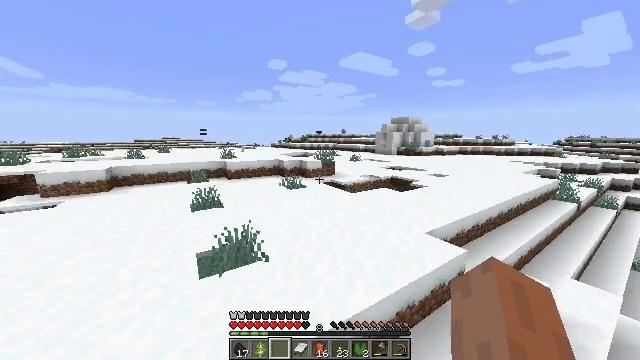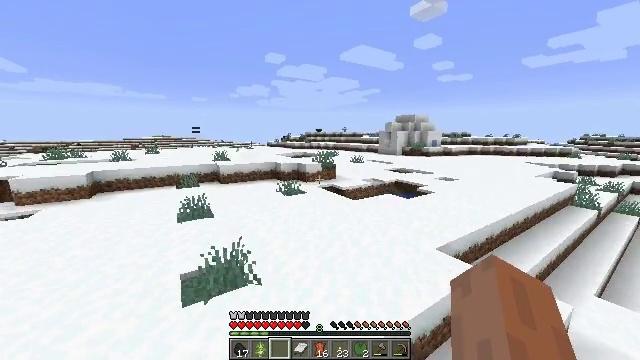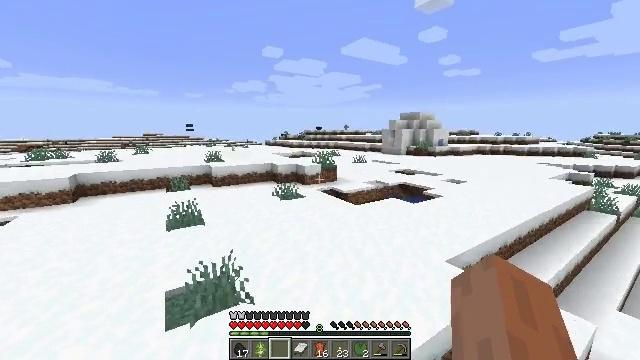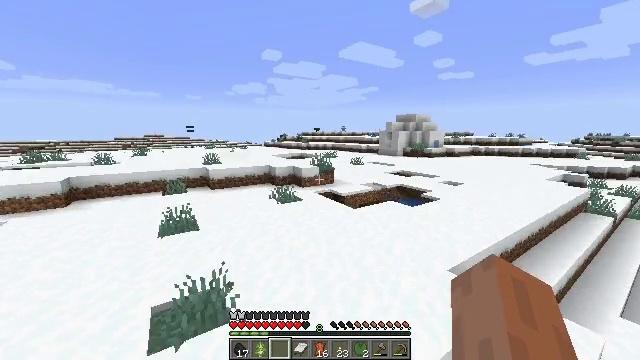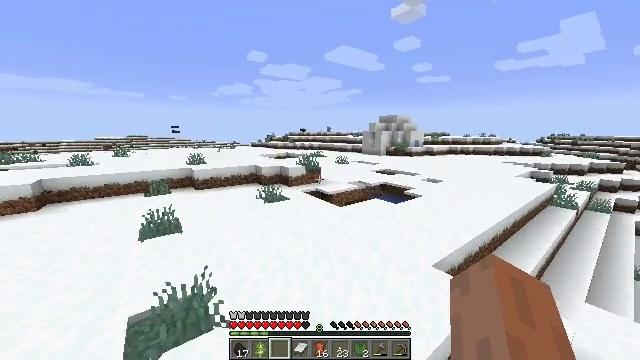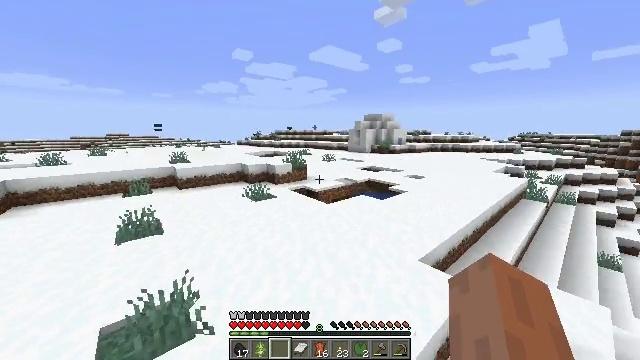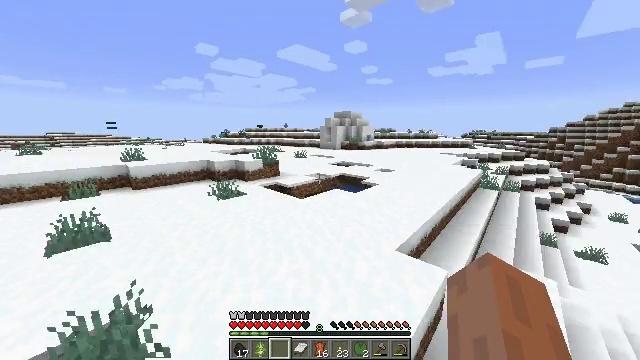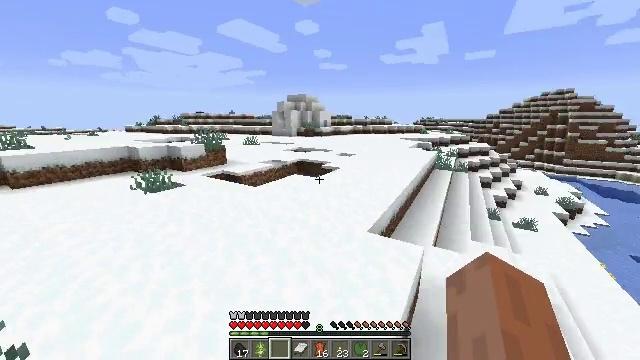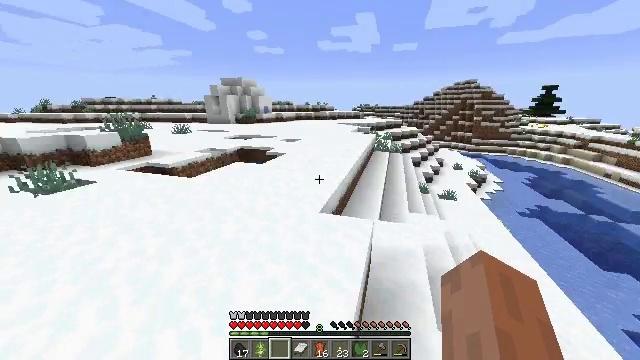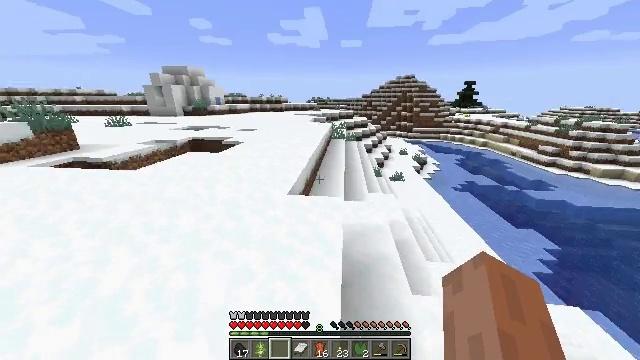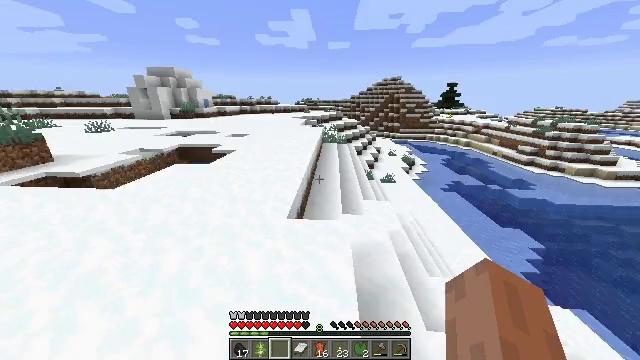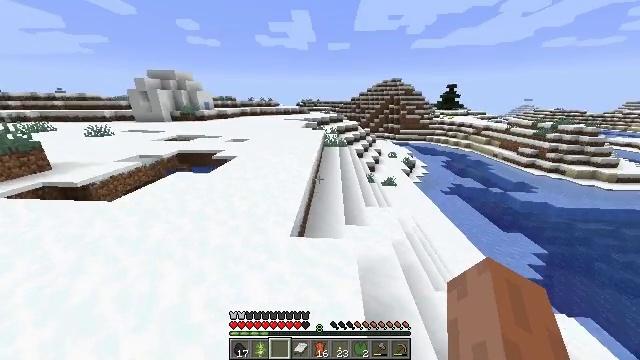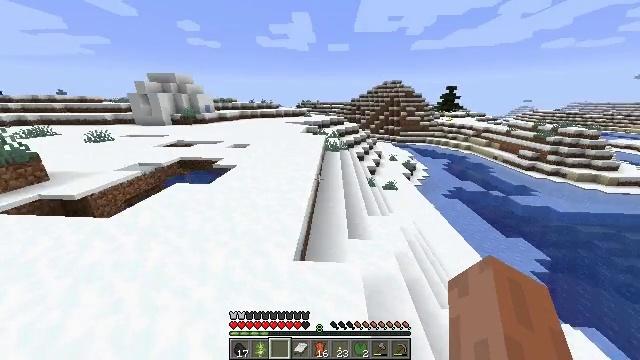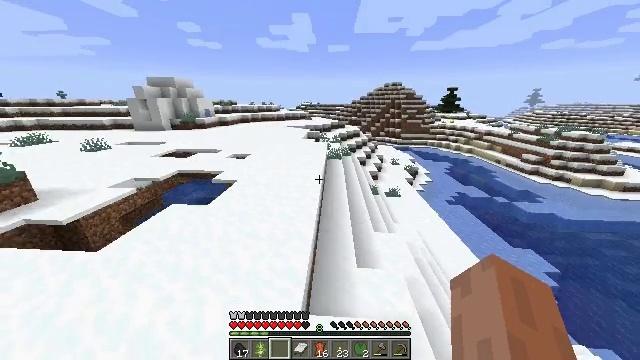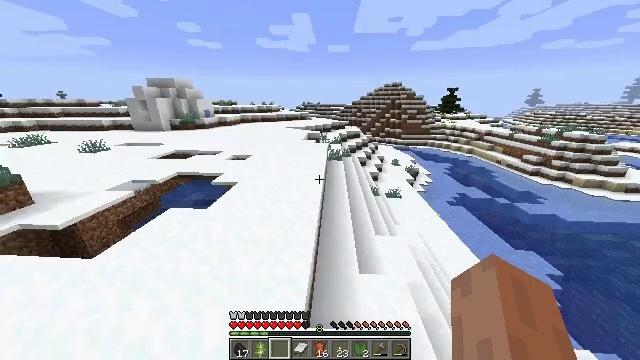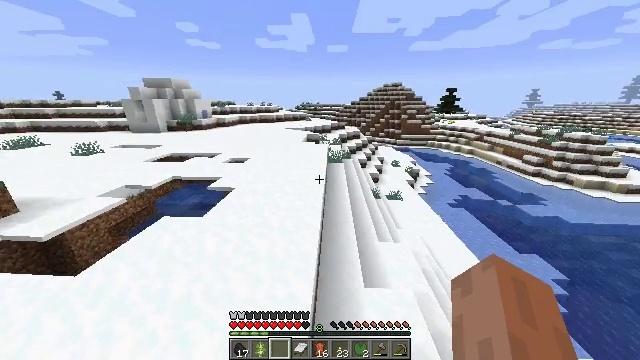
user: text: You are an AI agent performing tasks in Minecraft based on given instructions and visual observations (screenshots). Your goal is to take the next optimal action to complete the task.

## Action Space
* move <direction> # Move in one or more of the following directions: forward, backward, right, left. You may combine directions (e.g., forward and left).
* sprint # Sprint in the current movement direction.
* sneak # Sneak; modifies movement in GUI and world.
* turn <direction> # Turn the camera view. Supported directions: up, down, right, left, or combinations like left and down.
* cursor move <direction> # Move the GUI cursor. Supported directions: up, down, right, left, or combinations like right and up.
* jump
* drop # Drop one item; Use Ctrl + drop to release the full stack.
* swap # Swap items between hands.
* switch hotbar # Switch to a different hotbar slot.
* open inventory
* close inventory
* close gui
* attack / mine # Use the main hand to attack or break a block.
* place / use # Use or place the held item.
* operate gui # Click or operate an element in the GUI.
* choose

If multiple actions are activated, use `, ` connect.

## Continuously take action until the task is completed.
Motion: motion action
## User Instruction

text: Mine the redstone torch to collect it.
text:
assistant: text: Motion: move forward, jump
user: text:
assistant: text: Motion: move forward, jump
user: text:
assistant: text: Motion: move forward, jump
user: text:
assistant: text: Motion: move forward, turn right, jump
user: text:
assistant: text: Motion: move forward, turn right, jump
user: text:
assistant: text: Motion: move forward, turn right, jump
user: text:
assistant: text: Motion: move forward, sprint, turn right and down, jump
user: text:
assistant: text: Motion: move forward, sprint, turn right and down, jump
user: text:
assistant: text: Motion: move forward, sprint, turn right and down, jump
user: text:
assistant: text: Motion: move forward, sprint, turn right, jump
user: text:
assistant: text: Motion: move forward, sprint, jump
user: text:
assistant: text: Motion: move forward, jump
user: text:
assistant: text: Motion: move forward, jump
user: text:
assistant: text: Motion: move forward, jump
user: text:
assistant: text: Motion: move forward, jump
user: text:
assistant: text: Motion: move forward, jump
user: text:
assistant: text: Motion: move forward, jump
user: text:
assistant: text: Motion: move forward, sprint, turn right, jump
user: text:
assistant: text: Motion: move forward, sprint, jump
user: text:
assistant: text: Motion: move forward, jump
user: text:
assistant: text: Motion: move forward, jump
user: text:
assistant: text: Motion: move forward, jump
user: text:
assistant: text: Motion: move forward, jump
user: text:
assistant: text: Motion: move forward, jump
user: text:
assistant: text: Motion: move forward, sprint, jump
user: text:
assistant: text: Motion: move forward, sprint, jump
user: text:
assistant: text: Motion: move forward, sprint, jump
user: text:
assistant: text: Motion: move forward, sprint, jump
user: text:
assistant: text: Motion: move forward, jump
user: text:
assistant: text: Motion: move forward, jump